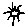
Label: sun